Field crop: tomato
Growth stage: 1
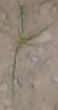
Species: cyperus